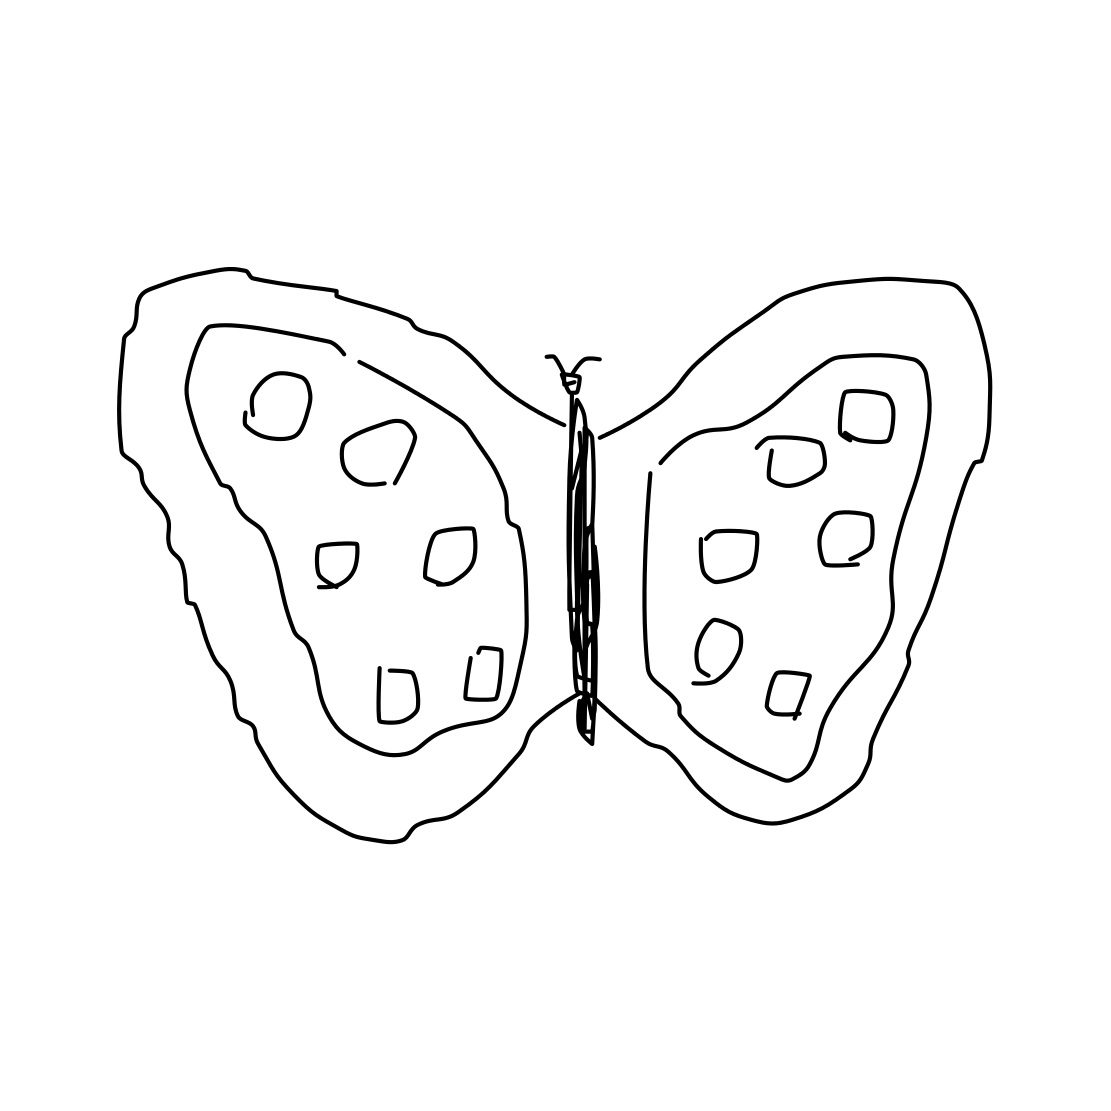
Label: butterfly